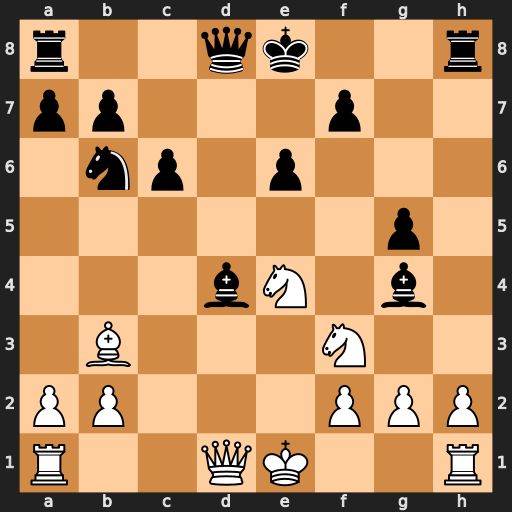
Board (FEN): r2qk2r/pp3p2/1np1p3/6p1/3bN1b1/1B3N2/PP3PPP/R2QK2R
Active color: w
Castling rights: KQkq
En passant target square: -
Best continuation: Qxd4 Qxd4 Nxd4